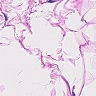
Metastatic tissue present: no